Question: Count the number of objects in the diagram.
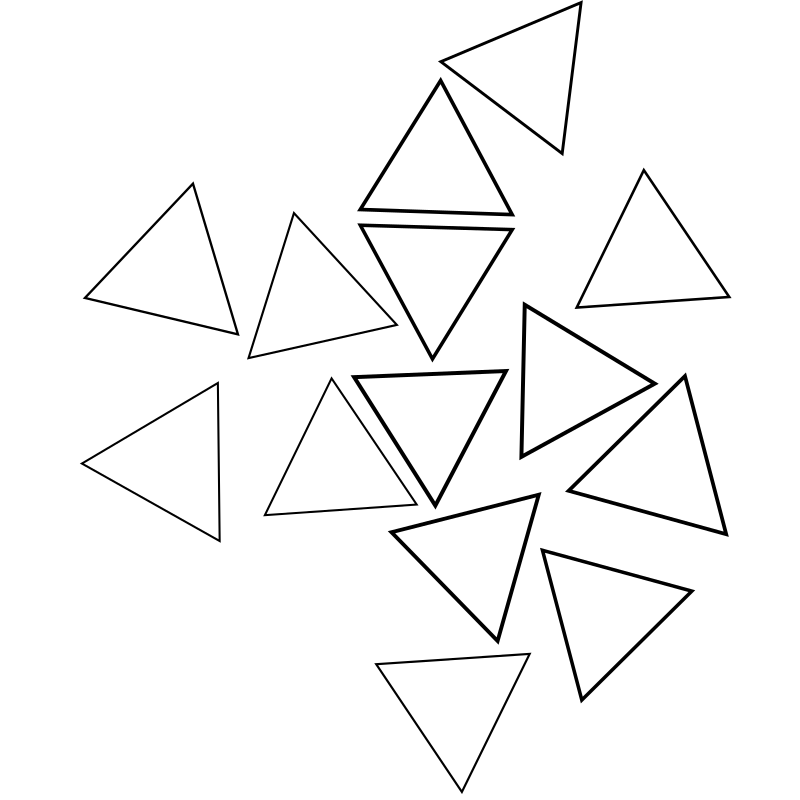
Answer: 14